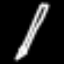
Label: pencil